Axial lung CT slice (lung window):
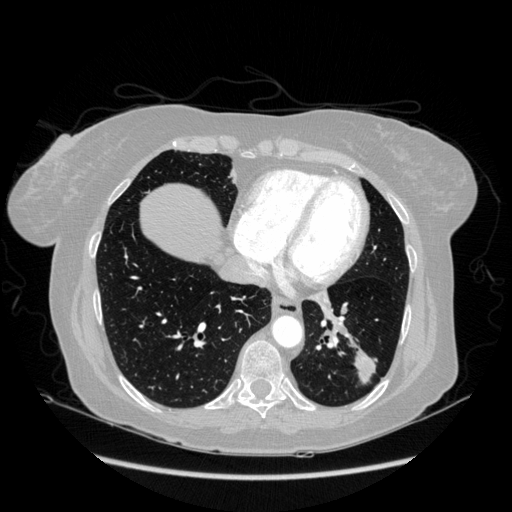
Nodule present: yes
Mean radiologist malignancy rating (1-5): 4.5